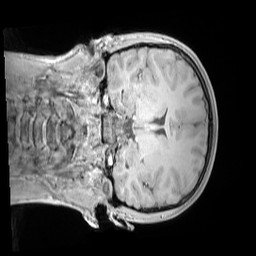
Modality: MP2RAGE
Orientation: coronal
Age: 10
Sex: female
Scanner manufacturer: siemens
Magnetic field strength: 3 T
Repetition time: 4 s
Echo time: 0.00303 s